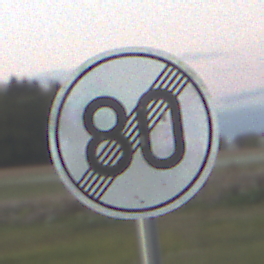
Verkehrszeichen: EndeGeschwindigkeit80
Umgebung: Outdoor, Nature
Tageszeit: SunriseSunset
Wetter: PartlyCloudy
Licht: Natural
Jahreszeit: NotSpecified
Kontrast: LowContrast